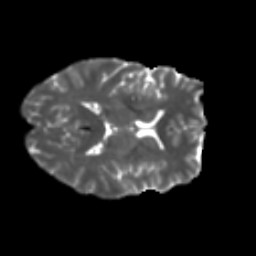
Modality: T2w
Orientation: axial
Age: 44
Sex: male
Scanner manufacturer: ge
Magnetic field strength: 3 T
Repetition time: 7.8 s
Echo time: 0.0613 s